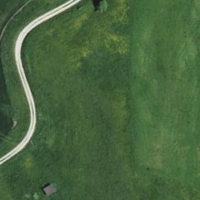
EUNIS habitat code: 52
Species observed at this site:
Cardamine pratensis